Question: I just started to use <URL> to allow splitting panes in a UI.
I'm trying to create a sidebar that has this blue element on the bottom

Is there a way to trick the ui-layout directive to achieve this? I tried doing 'size', but that just does absolute sizing, I want the bluebox just take up some space (showing 100% of its content) and the element above it needs to scroll and take up the rest of the vertical space.
EDIT: added the HTML
'''
<ui-layout options="{ flow: 'row' }">
<div ui-layout-container> top part </div>
<div ui-layout-container> blue box</div>
</ui-layout>
'''
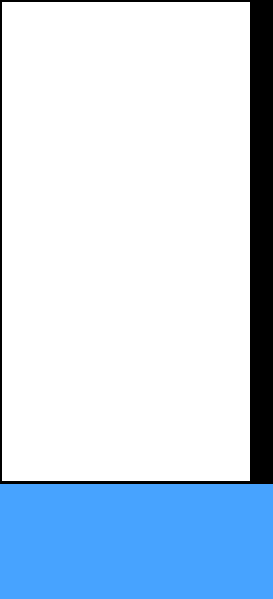
Answer: I don't know why you want to use ui.layout, but I would not recommend to use it to achieve what you want.
ui.layout uses flex box model and you can use it by yourself without using another invasive javascript layout. You can fully achieve what you want using css only.
This is what I did to achieve what you want only using CSS. <URL>.
'''
<div class="container flex flex-column">
<div class="top flex flex-row flex-auto flex-stretch">
<div class="flex-auto">Top</div>
<div class="sidebar">sidebar</div>
</div>
<div style="background:blue">Bottom</div>
</div>
'''
If you are very interested in using Flex layout, I would recommend to use <URL>, and it is advanced and makes more sense than ui.layout.
To know more about flex box, you can see this example.
<URL>.